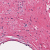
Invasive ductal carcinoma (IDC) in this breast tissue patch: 0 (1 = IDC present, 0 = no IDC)